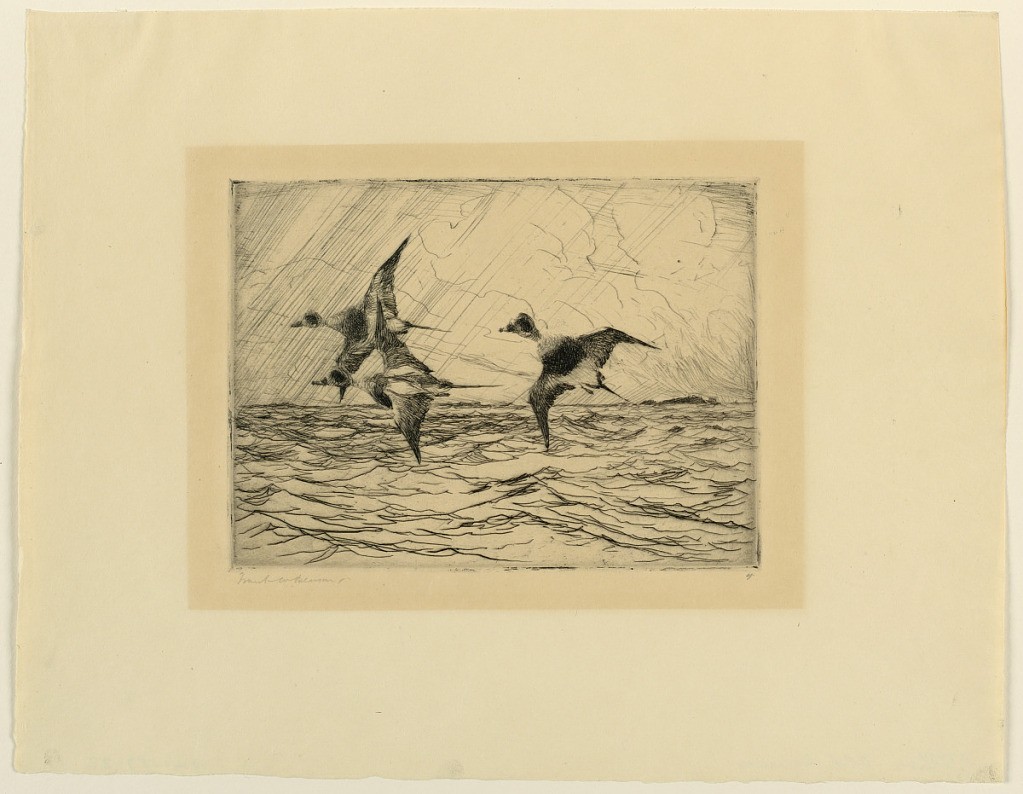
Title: Old Squaws
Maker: Frank Weston Benson, American, 1862–1951
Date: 1915
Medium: Etching in black ink on shogum paper
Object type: Print
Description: Three ducks flying, facing left, over a choppy sea, in a shower of rain. A cloudy sky.